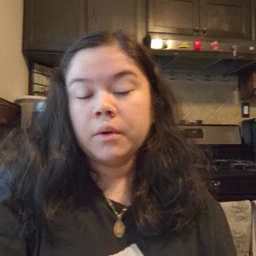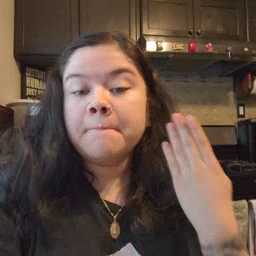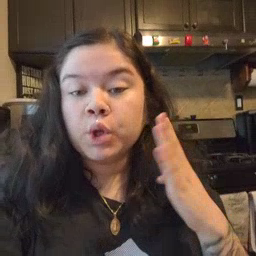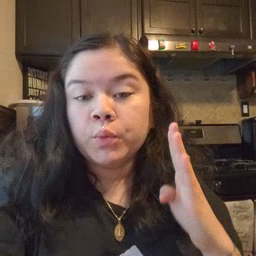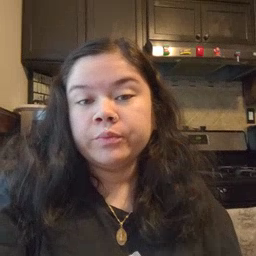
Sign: blue